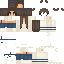
A female human skin with medium skin, wearing brown long hair dressed in a blue tshirt and brown shorts, featuring a closed mouth.